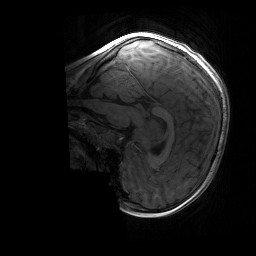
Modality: T1w
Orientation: sagittal
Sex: male
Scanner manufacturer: siemens
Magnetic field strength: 3 T
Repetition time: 1.9 s
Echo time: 0.00243 s